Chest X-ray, PA view. Patient: 75 years old, sex M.
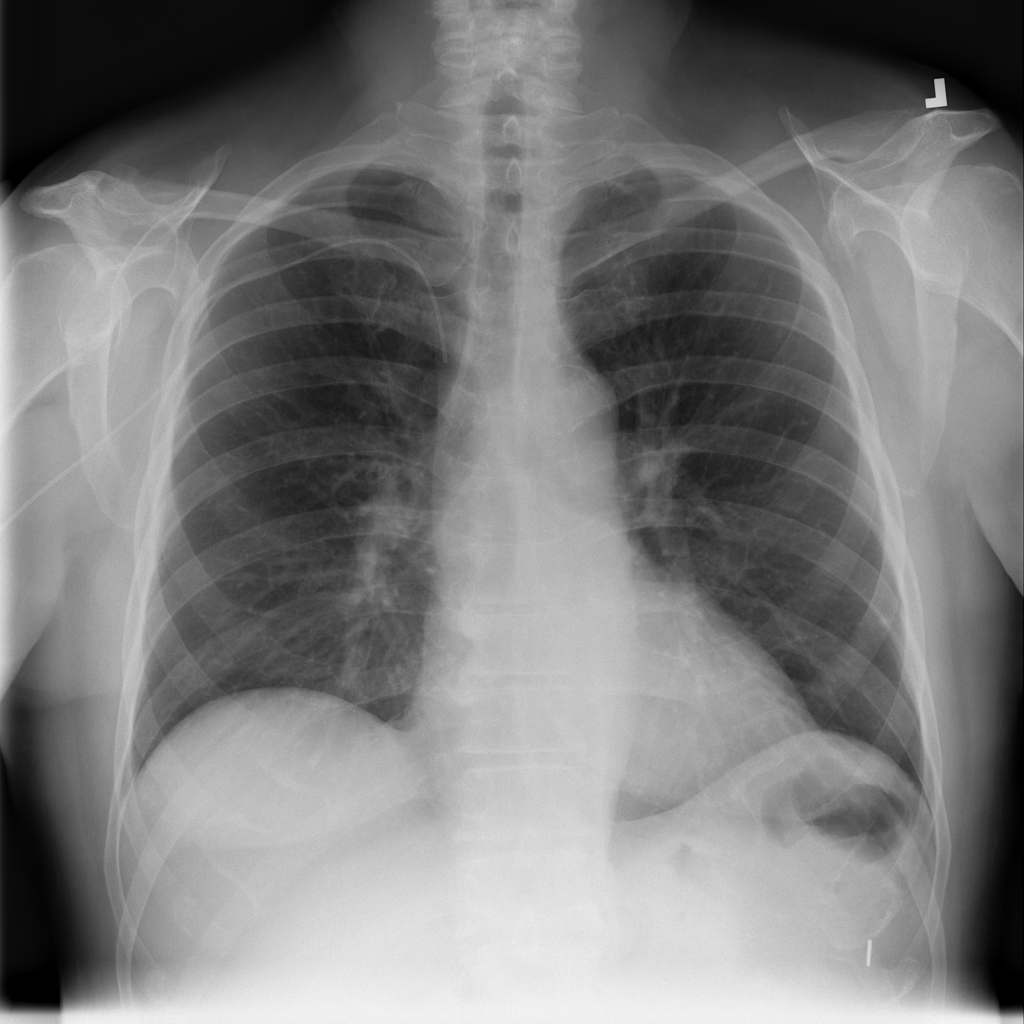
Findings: No Finding